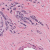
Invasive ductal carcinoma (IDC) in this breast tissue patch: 1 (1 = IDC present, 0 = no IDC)